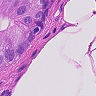
Metastatic tissue present: yes